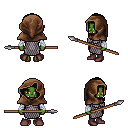
a pixel art fantasy rpg character, female body template, orc, green skin, chain mail, white pants, raven long hairstyle, cloth hood, white cloth bandages, maroon shoes, spear, four views (front, back, left, right), 2x2 character sprite sheet, small pixel art, hard edges, no anti-aliasing